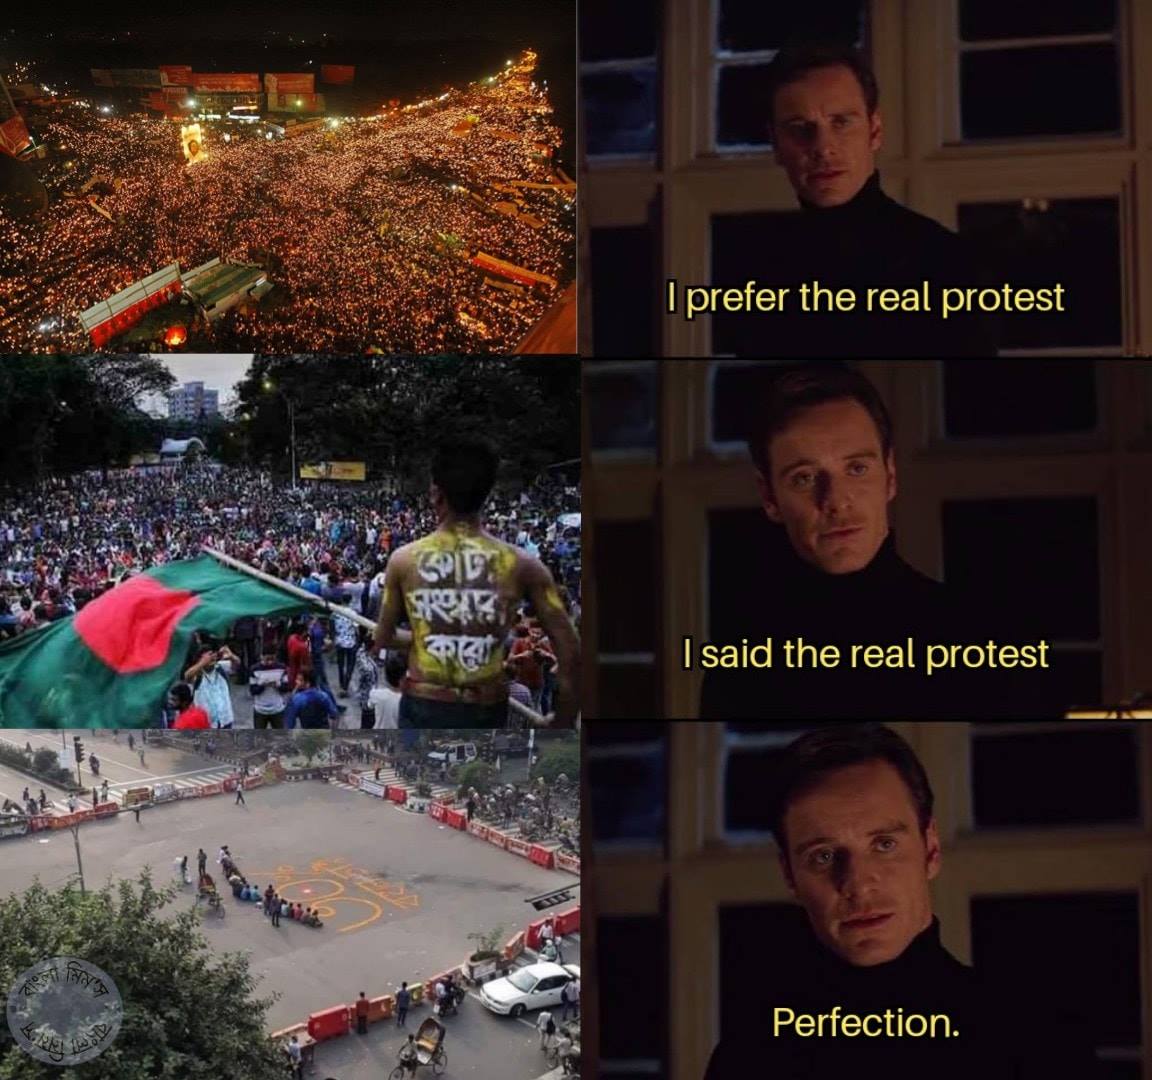
Caption: I prefer the real protest     I said the real protest     Perfection.
Label: non-hate